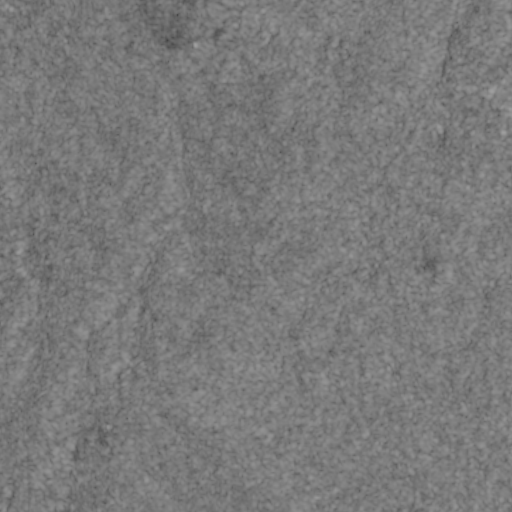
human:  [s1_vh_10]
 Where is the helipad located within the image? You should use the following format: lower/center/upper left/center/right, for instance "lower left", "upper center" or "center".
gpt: The helipad is located in the lower left of the image.
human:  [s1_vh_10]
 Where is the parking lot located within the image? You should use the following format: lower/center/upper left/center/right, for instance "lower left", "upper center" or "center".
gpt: The parking lot is located in the lower left of the image.
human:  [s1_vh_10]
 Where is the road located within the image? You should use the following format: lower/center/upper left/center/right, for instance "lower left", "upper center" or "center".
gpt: There is no road in the image.

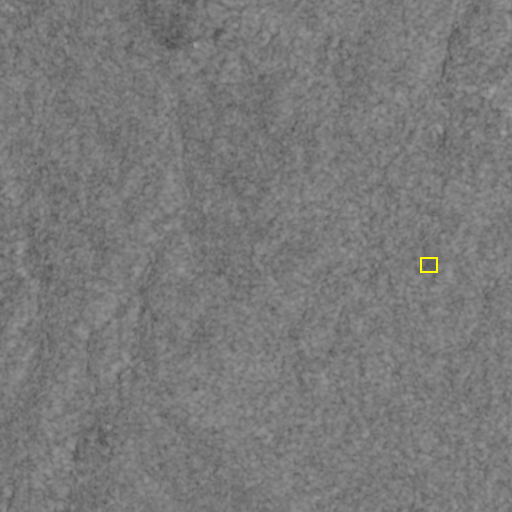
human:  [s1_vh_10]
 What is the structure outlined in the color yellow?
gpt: The structure outlined in yellow is a park.
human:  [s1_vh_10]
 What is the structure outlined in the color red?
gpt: There is no red outline.